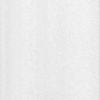
Label: dusty